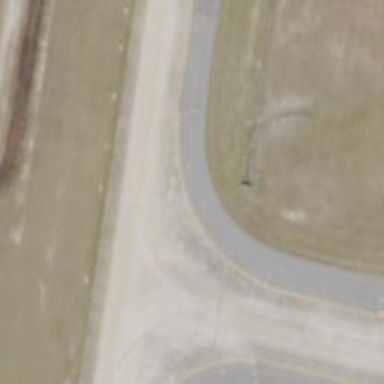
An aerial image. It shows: Image of taxiway at airport.